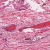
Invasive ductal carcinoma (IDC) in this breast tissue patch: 0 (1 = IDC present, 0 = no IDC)